Interaction volume radius: 10 \u00c5
Interaction volume height: 10 \u00c5
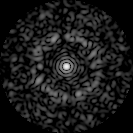
Disorder parameter: 0.8468